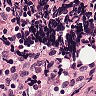
Metastatic tissue present: no